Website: apple
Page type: order-returns
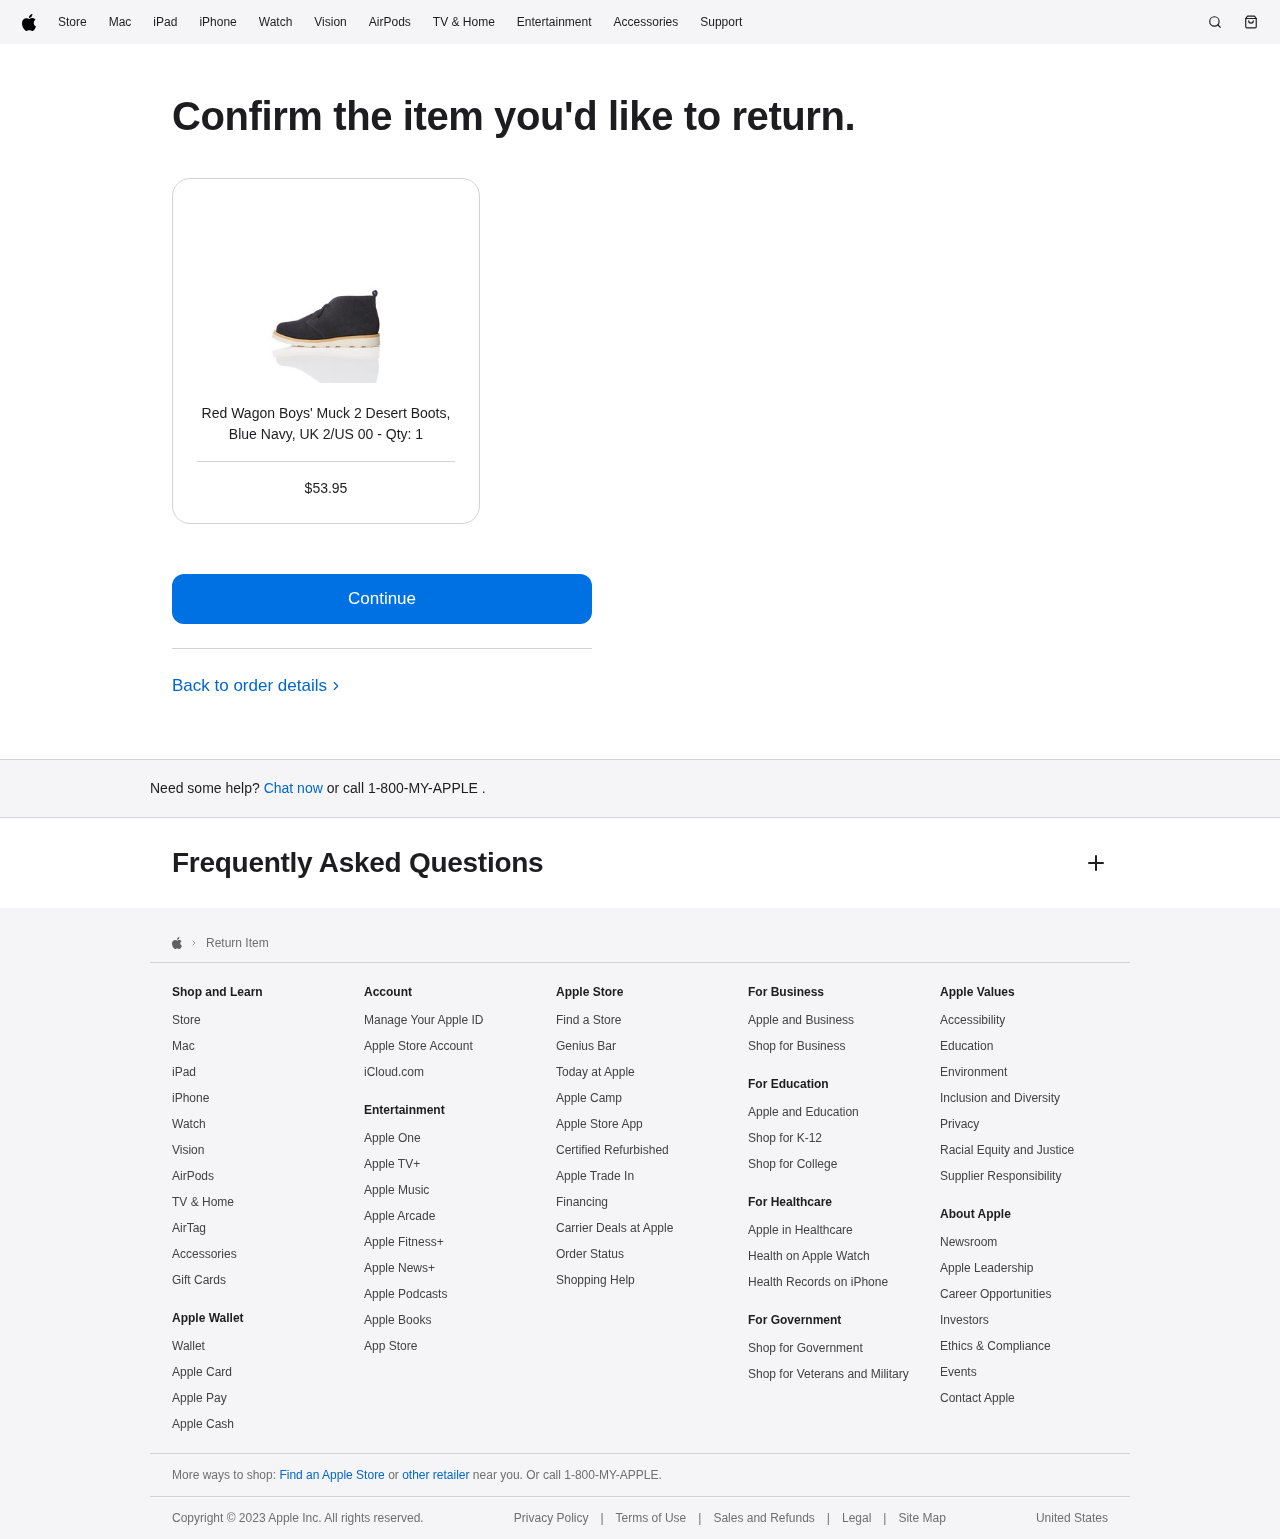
Product elements: key: PRODUCT1_NAME
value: Red Wagon Boys' Muck 2 Desert Boots, Blue Navy, UK 2/US 00
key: PRODUCT1_PRICE
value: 53.95
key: PRODUCT1_QUANTITY
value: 1